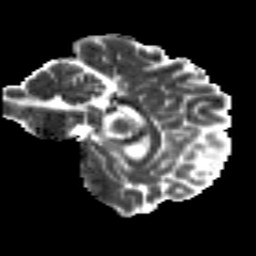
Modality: MD
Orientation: sagittal
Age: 34
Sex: male
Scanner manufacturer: siemens
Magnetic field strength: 3 T
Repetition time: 8.8 s
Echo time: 0.085 s